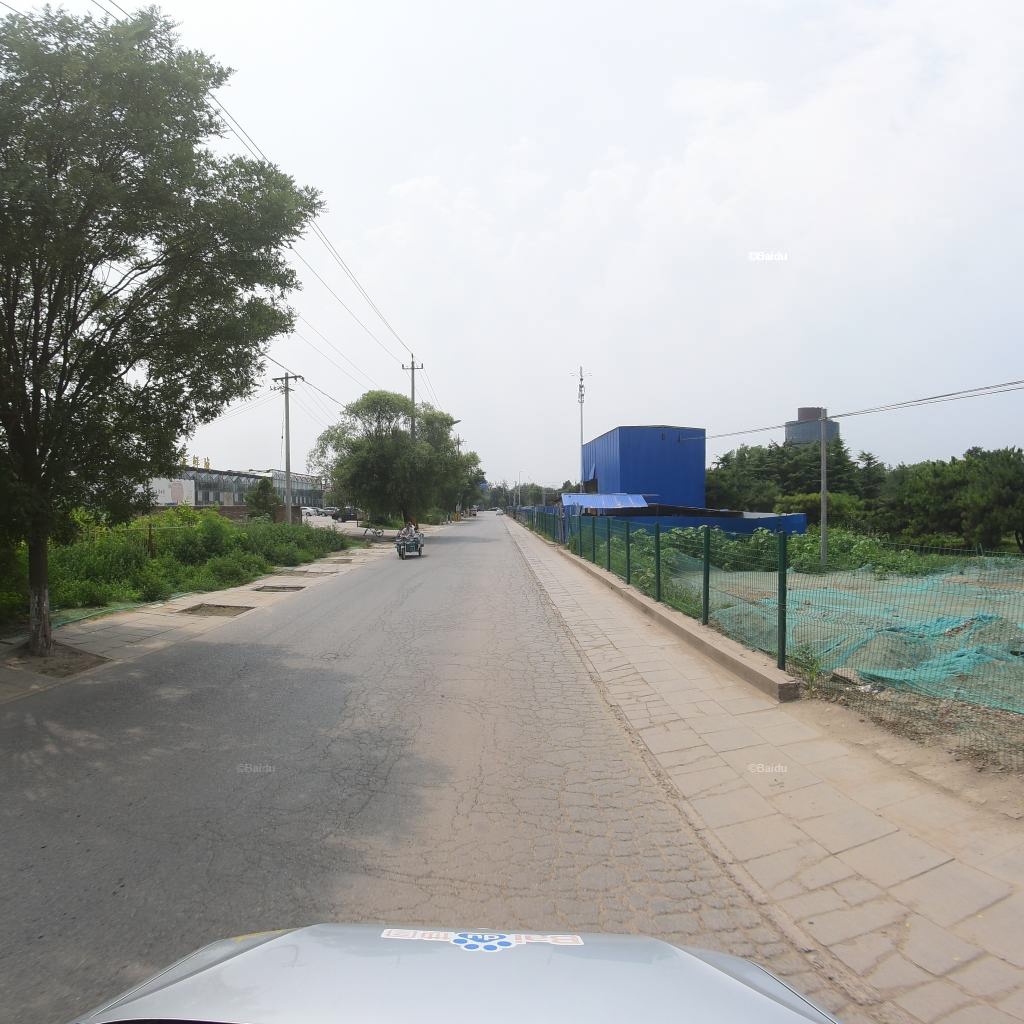
Region: Fengtai
Road damage annotations: alligator crack